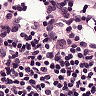
Metastatic tissue present: no